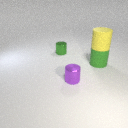
small green metal cylinder to the left of small purple metal cylinder